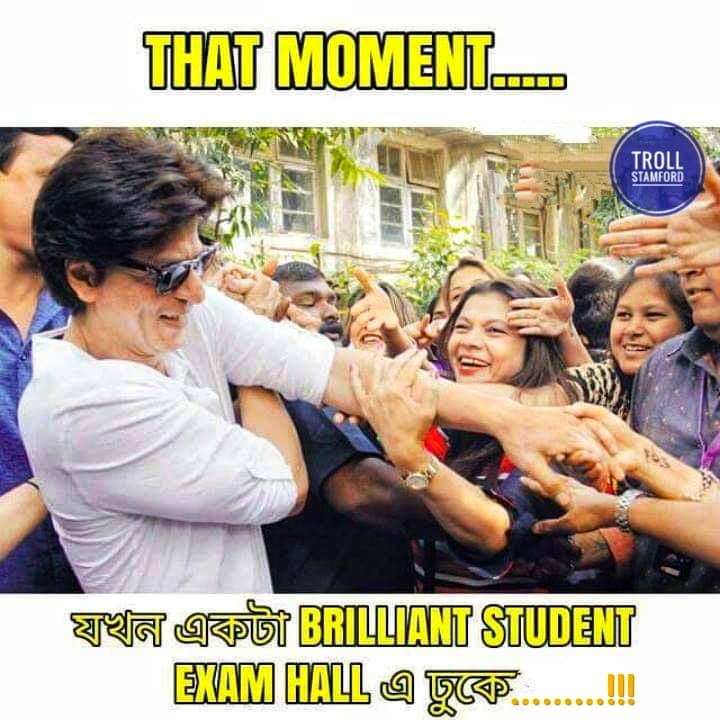
Caption: THAT MOMENT  যখন একটা   BRILLIANT STUDENT   EXAM HALL এ ঢুকে
Label: non-hate